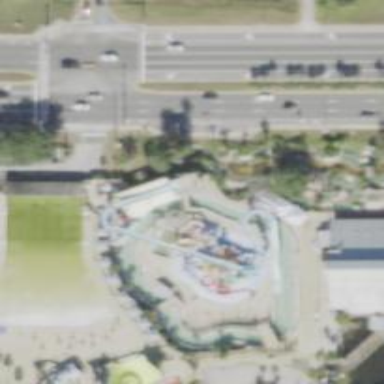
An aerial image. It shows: Water slide attraction.